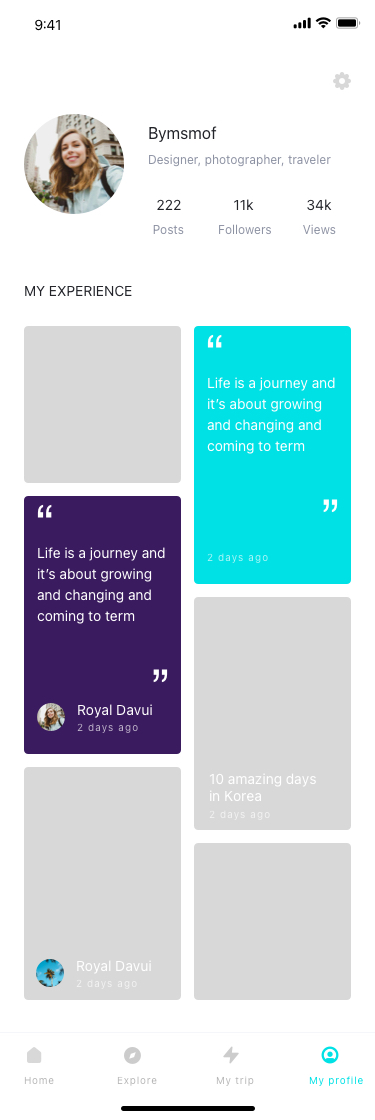
Text in this UI design:
222
Posts
11k
Followers
34k
Views
Bymsmof
Designer, photographer, traveler
9:41
2 days ago
Royal Davui
“
“
Life is a journey and it’s about growing and changing and coming to term
2 days ago
Royal Davui
2 days ago
10 amazing days
in Korea
2 days ago
“
“
Life is a journey and it’s about growing and changing and coming to term
My profile
My trip
Explore
Home
MY EXPERIENCE